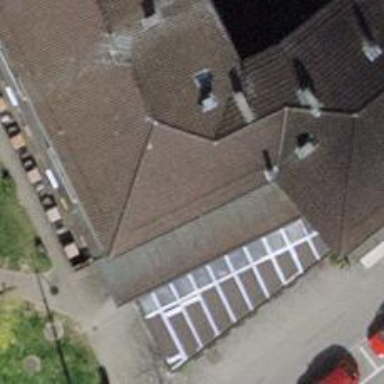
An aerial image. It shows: Restaurant.